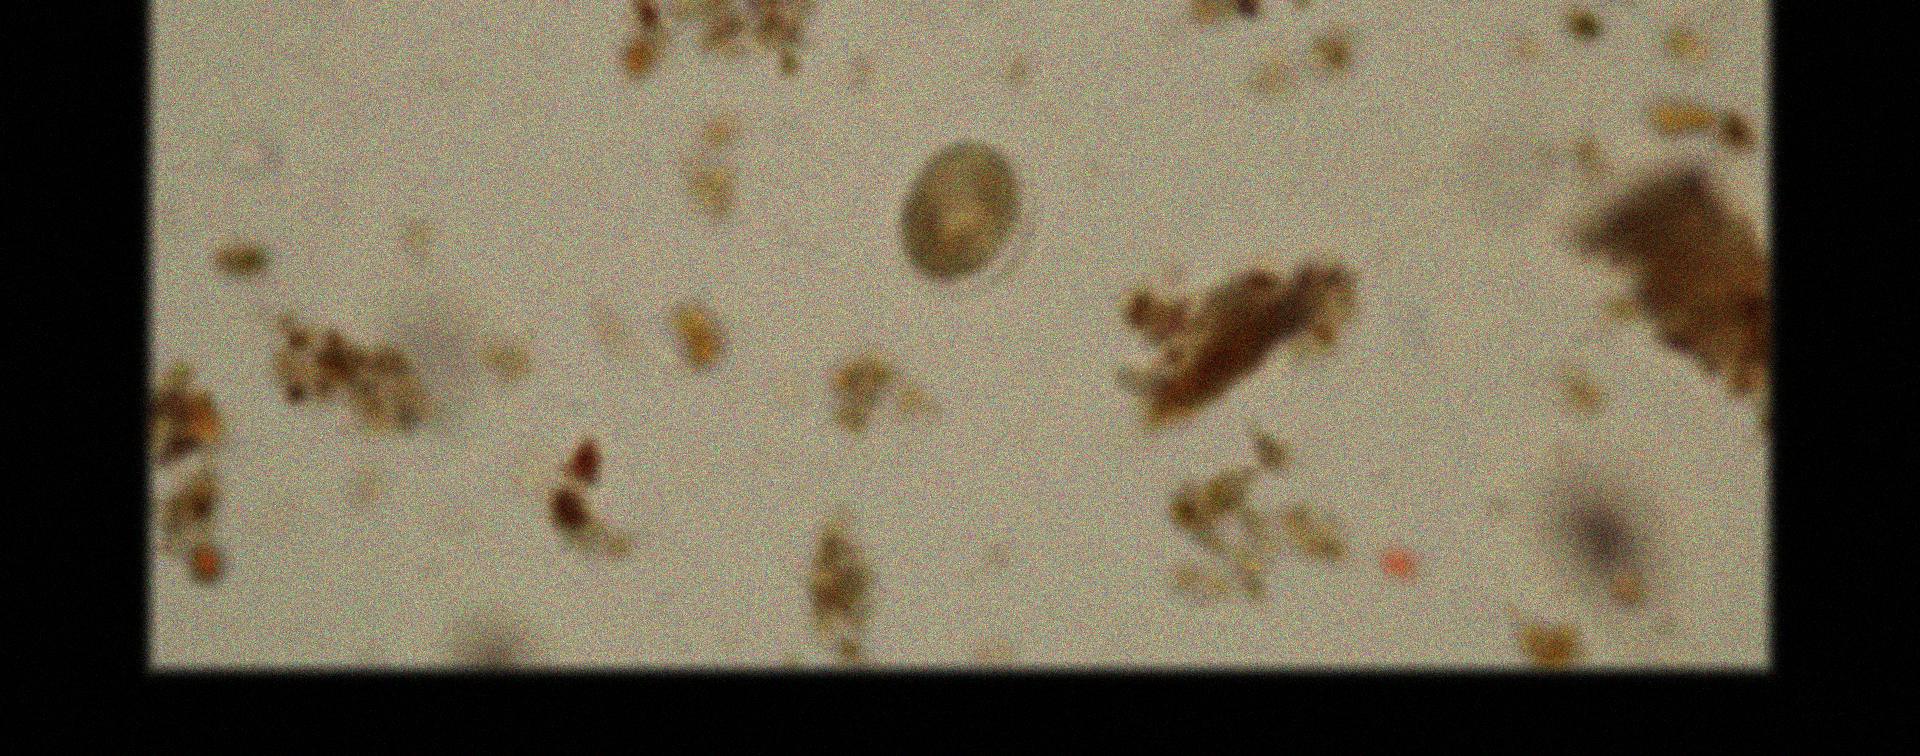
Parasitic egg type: Hookworm egg